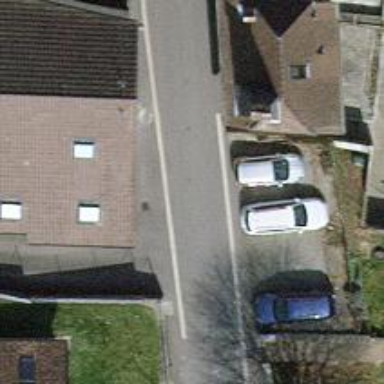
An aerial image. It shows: Set of steps on the road.